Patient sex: M
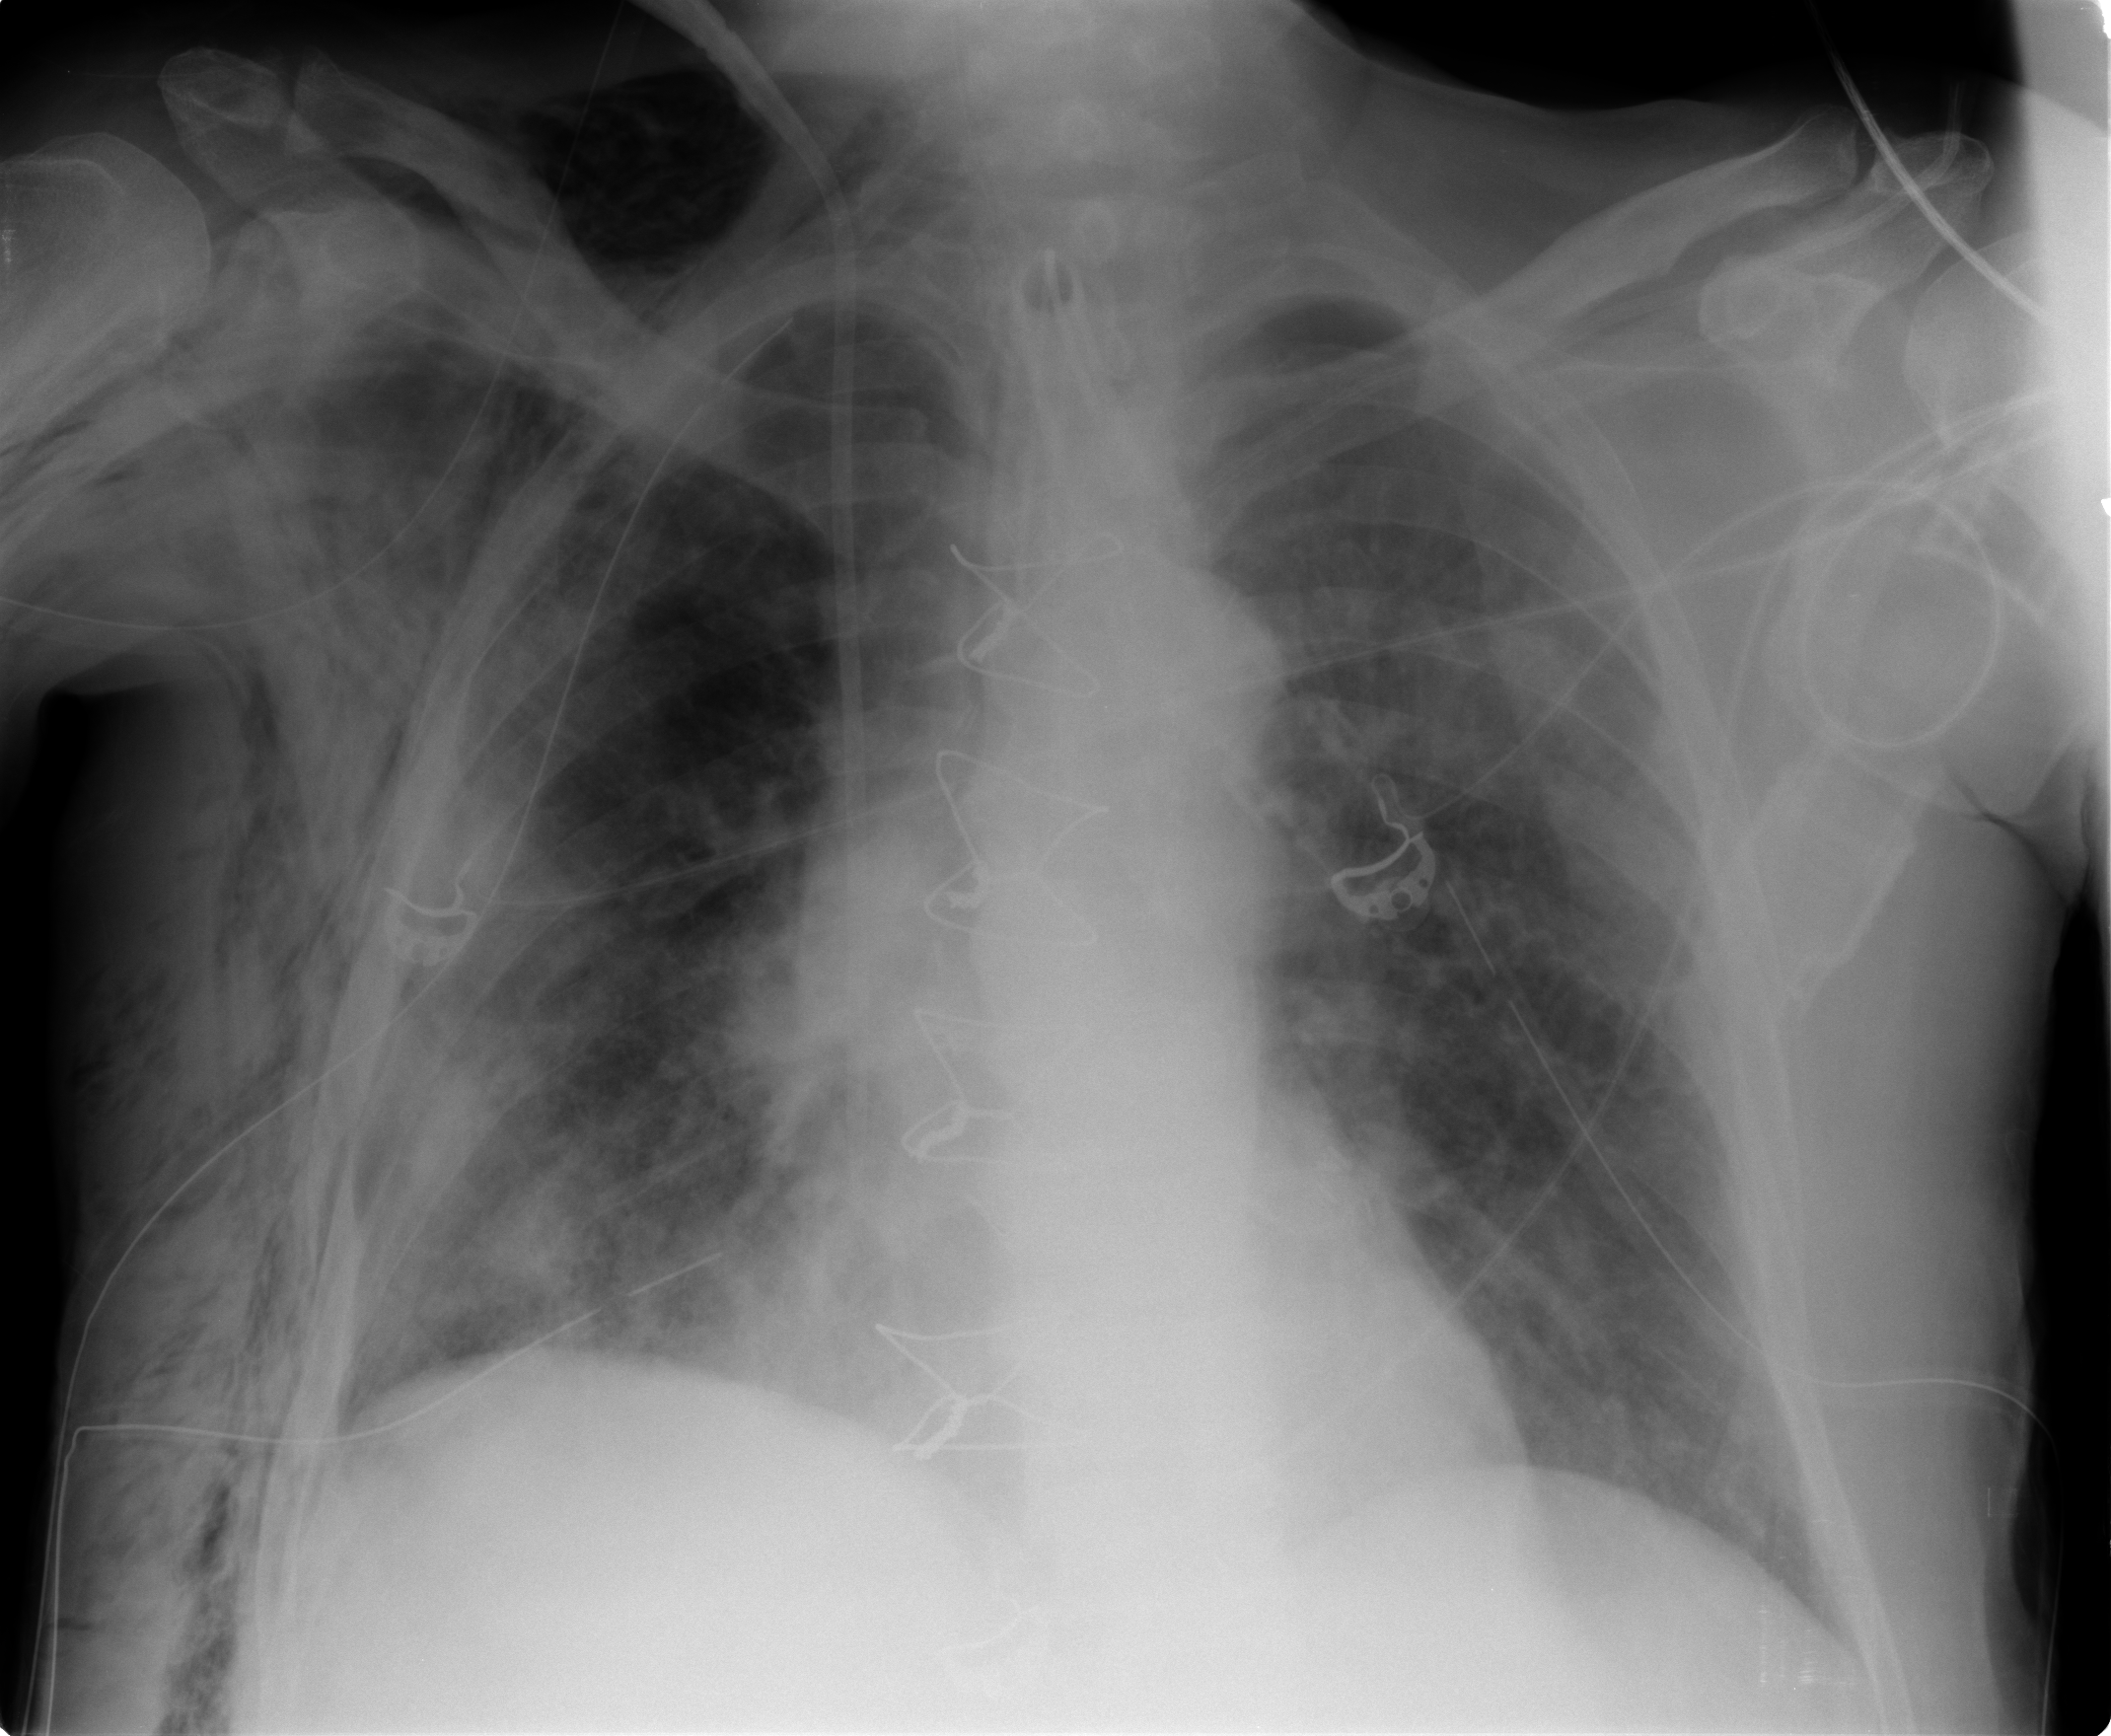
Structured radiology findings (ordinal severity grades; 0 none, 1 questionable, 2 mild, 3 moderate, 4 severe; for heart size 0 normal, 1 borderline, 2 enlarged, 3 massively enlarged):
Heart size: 1
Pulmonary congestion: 2
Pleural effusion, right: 0
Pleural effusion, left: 0
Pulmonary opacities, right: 2
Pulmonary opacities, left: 2
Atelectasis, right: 3
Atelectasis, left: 2